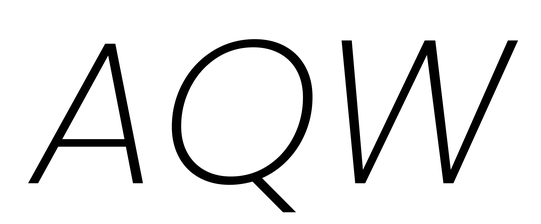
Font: Poppins-ExtraLightItalic